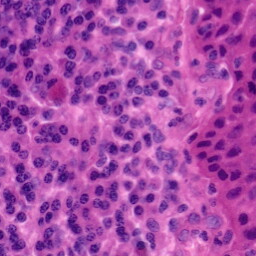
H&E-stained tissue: Tonsil